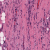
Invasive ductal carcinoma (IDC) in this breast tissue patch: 1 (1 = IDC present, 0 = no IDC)